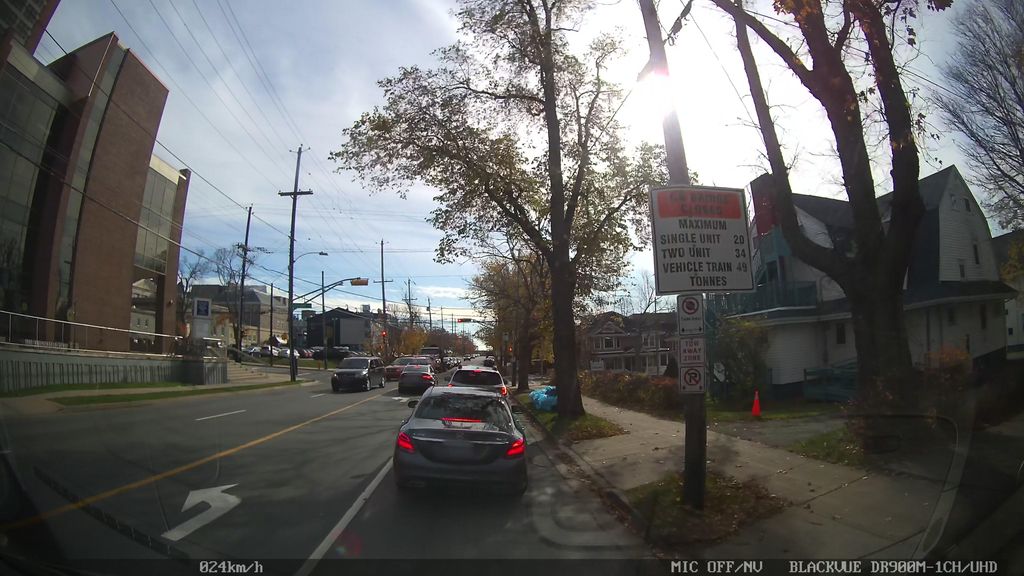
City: halifax